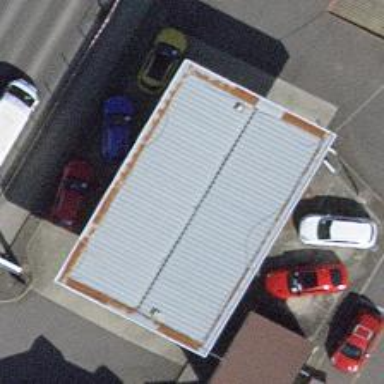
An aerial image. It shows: Fuel station.